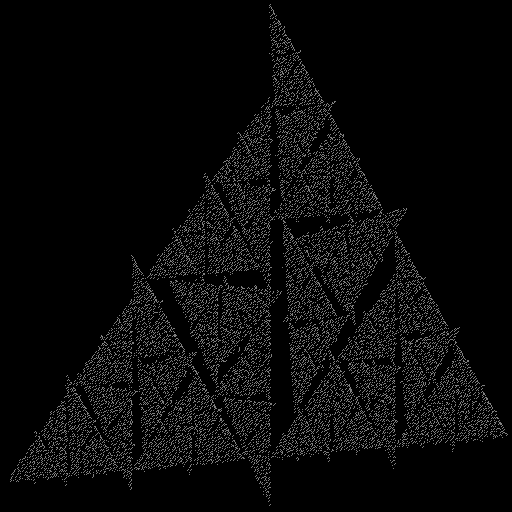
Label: a1